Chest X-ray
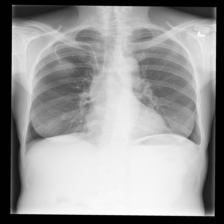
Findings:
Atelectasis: negative
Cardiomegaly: negative
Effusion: positive
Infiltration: negative
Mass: negative
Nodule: negative
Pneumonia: negative
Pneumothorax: negative
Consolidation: negative
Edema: negative
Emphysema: negative
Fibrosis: negative
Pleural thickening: negative
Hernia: negative